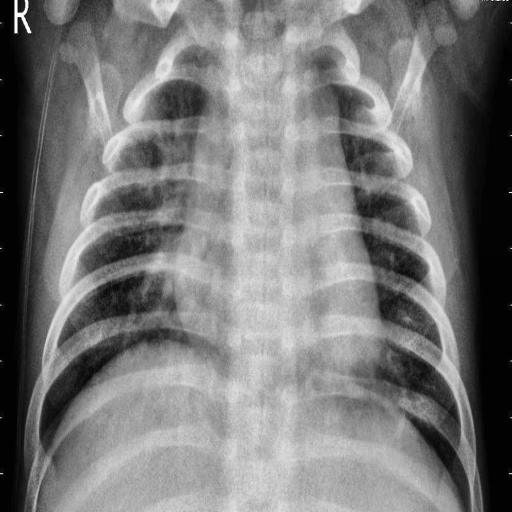
Finding: PNEUMONIA